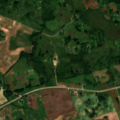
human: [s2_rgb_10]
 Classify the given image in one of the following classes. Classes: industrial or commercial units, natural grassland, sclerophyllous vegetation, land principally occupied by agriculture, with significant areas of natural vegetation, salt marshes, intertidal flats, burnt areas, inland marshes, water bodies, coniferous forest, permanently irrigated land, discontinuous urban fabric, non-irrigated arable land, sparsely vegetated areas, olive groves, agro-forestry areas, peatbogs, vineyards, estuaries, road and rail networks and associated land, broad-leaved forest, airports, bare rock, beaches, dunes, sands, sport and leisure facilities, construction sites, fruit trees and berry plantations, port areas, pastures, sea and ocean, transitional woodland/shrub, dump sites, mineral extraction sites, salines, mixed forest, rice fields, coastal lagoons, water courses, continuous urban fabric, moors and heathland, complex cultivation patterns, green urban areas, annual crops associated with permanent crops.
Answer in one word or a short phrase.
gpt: non-irrigated arable land, complex cultivation patterns, land principally occupied by agriculture, with significant areas of natural vegetation, broad-leaved forest, coniferous forest, inland marshes